Question: I'm trying to list files in a directory at sub-folder level
I'm doing
'''
dir /s path
'''

Is there any way possible that we can list the file full path name like below
'''
M:dmin_view\GemBalancing\AllocationAndBalancing\AnalysisAndDesign\SUC\Report\BalancingSurveyReportSUCS.doc
'''
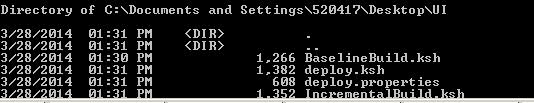
Answer: What you want is the '/B' option:
> /B Uses bare format (no heading information or summary).
---
Using:
'''
dir /S /B path
'''
You will get the folder recursively with the full path everywhere.
---
Using:
'''
dir /S /B /A:-D path
'''
You will get a list of files only from all directories within.
---
You can read the other options and what they do by using the command:
'''
dir /?
'''